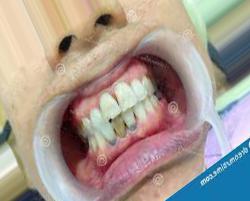
Condition: Tooth Discoloration